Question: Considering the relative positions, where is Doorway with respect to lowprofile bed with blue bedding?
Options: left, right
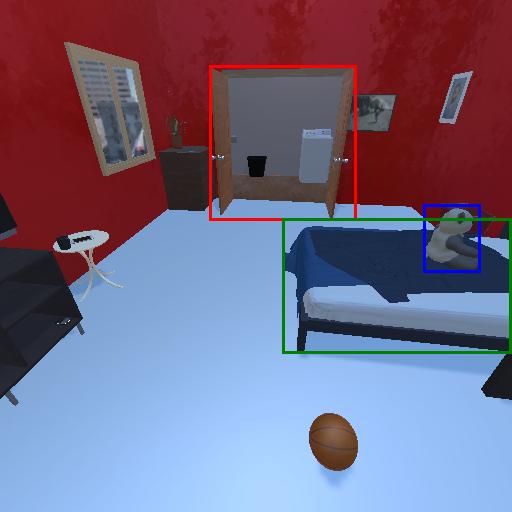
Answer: left